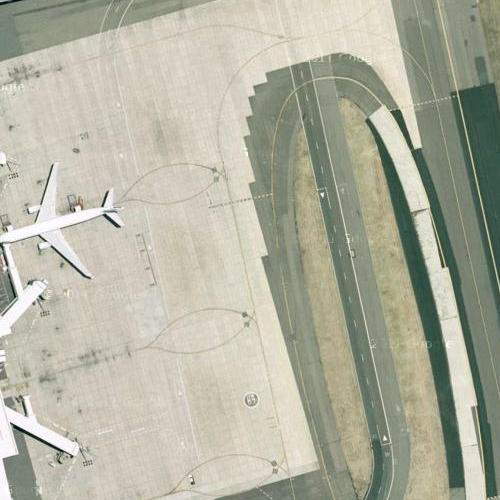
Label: sydney